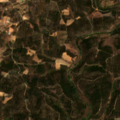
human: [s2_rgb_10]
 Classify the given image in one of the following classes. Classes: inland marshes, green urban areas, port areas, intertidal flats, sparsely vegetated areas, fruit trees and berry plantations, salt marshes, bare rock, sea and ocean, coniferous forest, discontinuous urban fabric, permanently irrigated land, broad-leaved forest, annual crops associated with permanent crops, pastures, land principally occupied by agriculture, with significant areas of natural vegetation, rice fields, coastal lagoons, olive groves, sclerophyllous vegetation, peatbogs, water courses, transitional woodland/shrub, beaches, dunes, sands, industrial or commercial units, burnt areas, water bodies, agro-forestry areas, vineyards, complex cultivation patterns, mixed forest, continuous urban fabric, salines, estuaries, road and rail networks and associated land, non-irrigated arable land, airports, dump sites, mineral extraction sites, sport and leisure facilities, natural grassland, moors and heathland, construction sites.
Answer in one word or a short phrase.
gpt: land principally occupied by agriculture, with significant areas of natural vegetation, coniferous forest, transitional woodland/shrub